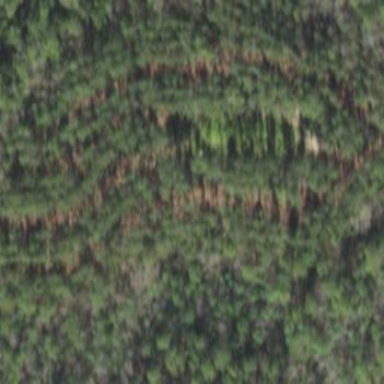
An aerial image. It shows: Forest with needle-leaved trees.